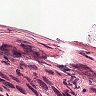
Metastatic tissue present: yes